Question: I'm trying to make a maintenance redirect page for a website, so that a "Maintenance / Update Mode" can be activated, which will result in redirecting every page request to a "Down for Maintenance Page".
I've set the switch to a global variable written using Configure::write() and checking with Configure::read().
The problem I'm having is -- when it IS in offline mode, how do I redirect every page request? My first thought was a conditional $this->redirect(...) in AppController's beforeFilter() function. But this resulted in a "Redirect Loop" error:

My second thought was that perhaps (I'm new to CakePHP) this was getting called so often, being the base class Controller's first filter, that this idea was stupid. I thought I could fix this by creating a "MaintenanceFilter" that checked the same variable for online or offline status for redirecting. However, the CookBook mentions filters being new to Cake 2.2, and this website uses 2.1. The filter also appears not to work, even when I give it priority 1. (defined in app/Routing/Filter).
'''
App::uses('DispatcherFilter', 'Routing');
class MaintenanceFilter extends DispatcherFilter
{
public function beforeDispatch(CakeEvent $event)
{
if (strcmp(Configure::read('ServerStatus'), 'online') == 0)
{
$event->stopPropagation();
$dispatcher = new Dispatcher();
$dispatcher->dispatch(array('controller' => 'errors',
'action' => 'maintenance'));
}
}
}
'''
I then thought that perhaps I could just do this more generally, and set a Routing condition with Router::connect('*', ...) that would redirect ALL pages to /Errors/maintenance, where the conditional server status check is:
'''
Router::connect('*', array('controller' => 'Errors',
'action' => 'maintenance'));
'''
I placed this at the top of the routing file so it would get processed first. As you might have guessed, no pages ever redirected to the maintenance page.
I was thinking I could just make a custom exception handler and throw an exception when the server is in "offline mode", but then how would I redirect to a maintenance page from within a handler's method body?
I must be missing either something specific about Cake 2.1, or just Cake/MVC in general. Anyone see what it might be?
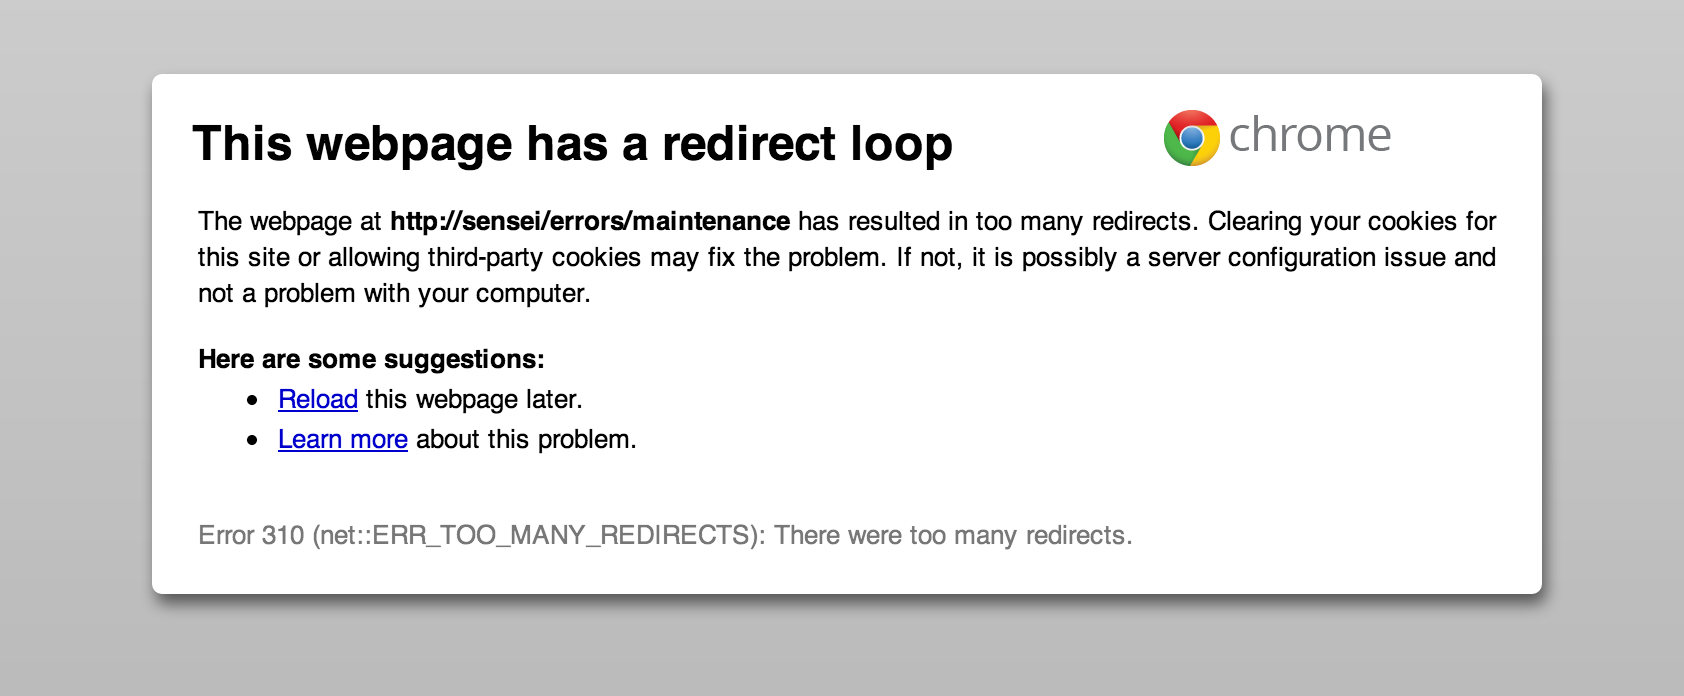
Answer: Your first solution, which gave you the redirect error, should be OK - most likely, you haven't done a check to see if you're already on the Maintenance page, so that means that when you get redirected to the maintenance page, like every other page, it just automatically redirects you to the maintenance page again - hence the loop.
This is untested code, but it should work, or at least set you on the right track:
'''
function beforeFilter() {
// Check if we are in offline mode
if(!empty(Configure::read('offline_mode'))){
// Check if we are already on the maintenance page
$firstParam = ($this->request->params['pass'][0]))? $this->request->params['pass'][0]: '';
if (isset($this->request->controller == 'pages' and $firstParam == 'maintenance')) {
// Don't do anything - we don't want to redirect again.
} else {
// Redirect to the maintenance page
$this->redirect(array('controller' => 'pages', 'action' => 'display', 'maintenance'));
}
}
}
'''